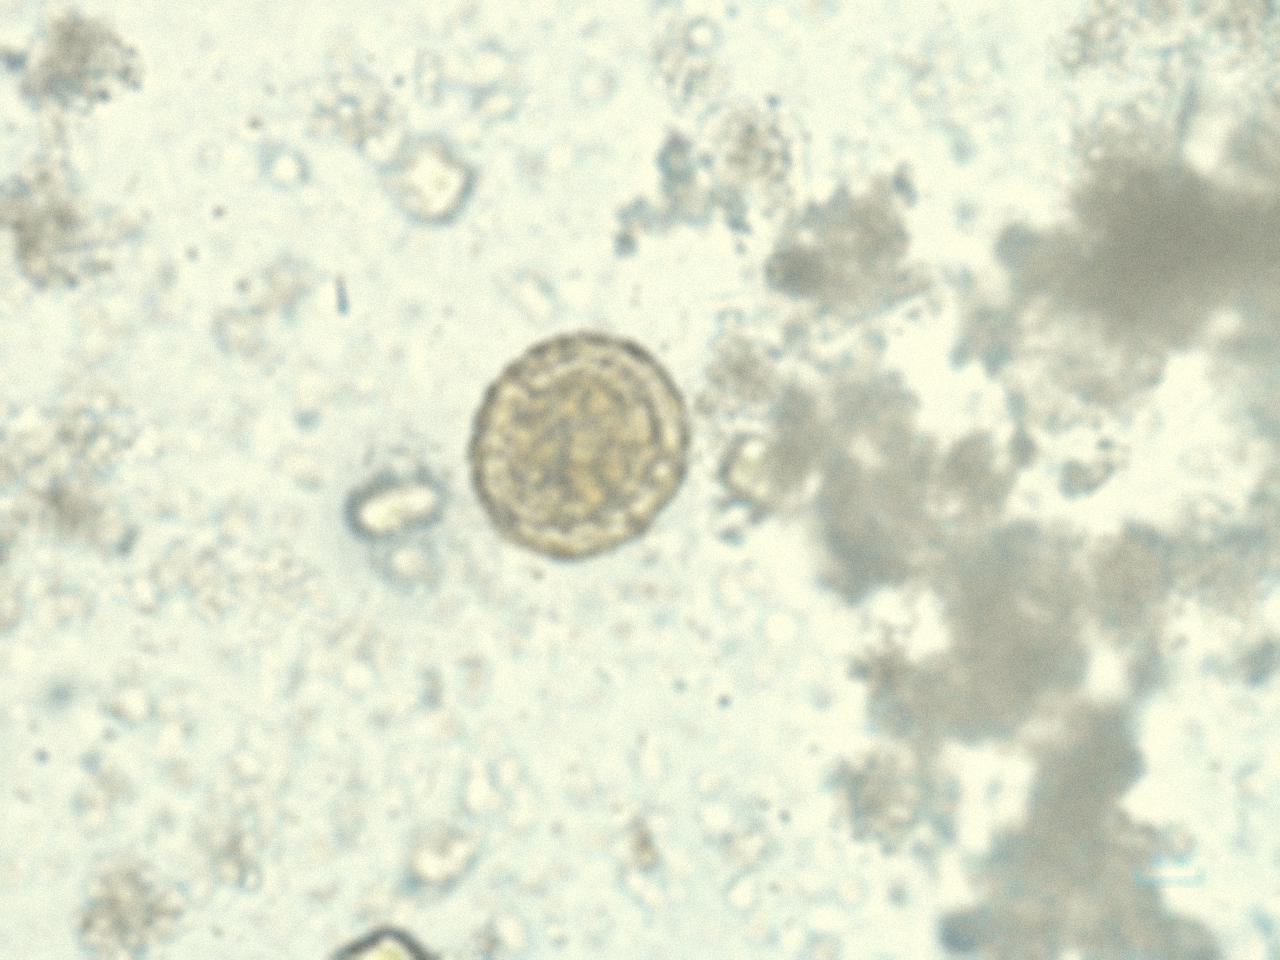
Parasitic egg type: Ascaris lumbricoides